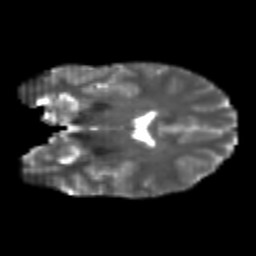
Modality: T2w
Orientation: coronal
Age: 22
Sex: male
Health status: healthy
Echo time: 0.074 s